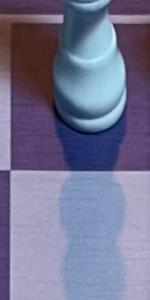
Label: Empty